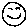
Label: smiley face